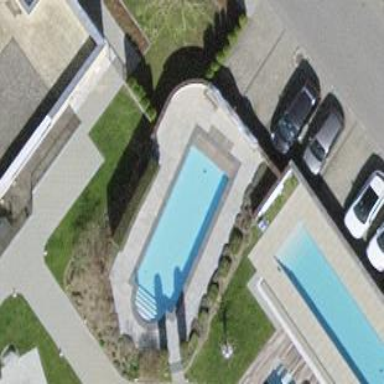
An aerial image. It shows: Swimming pool located in leisure land.